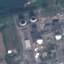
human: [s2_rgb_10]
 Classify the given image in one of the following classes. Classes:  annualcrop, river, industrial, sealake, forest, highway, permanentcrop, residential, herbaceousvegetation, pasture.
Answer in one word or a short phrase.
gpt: Industrial